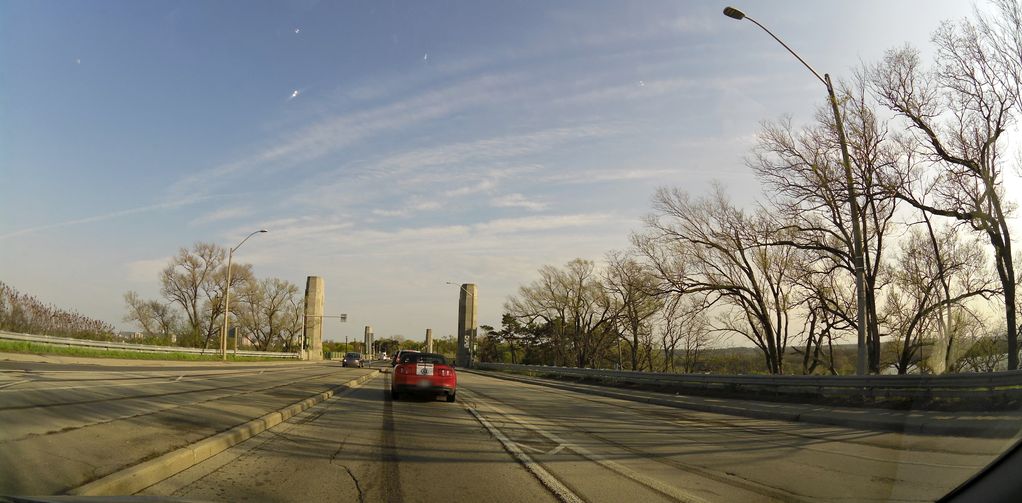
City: hamilton